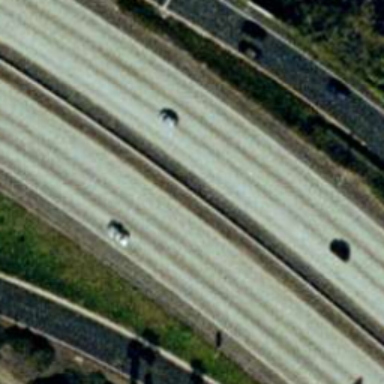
There are two curved  freeways closed to each other .